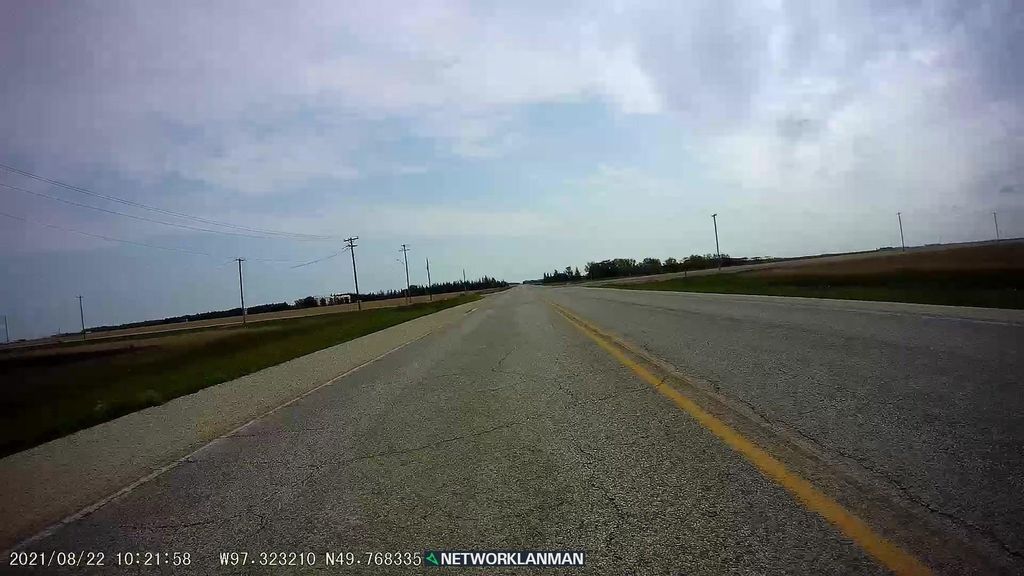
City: winnipeg